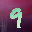
Label: 9